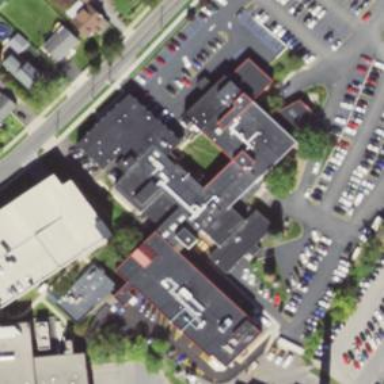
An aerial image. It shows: Hospital building.